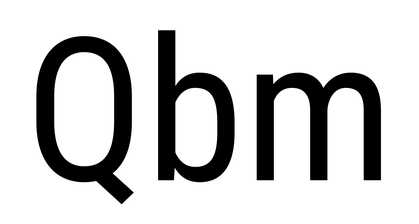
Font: Roboto_Condensed_Regular